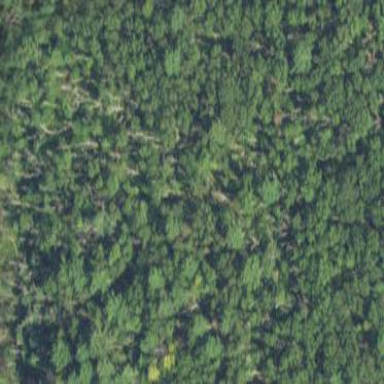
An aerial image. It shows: Mixed woodland with various types of leaves.